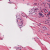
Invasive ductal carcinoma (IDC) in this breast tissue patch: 0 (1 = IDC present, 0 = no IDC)